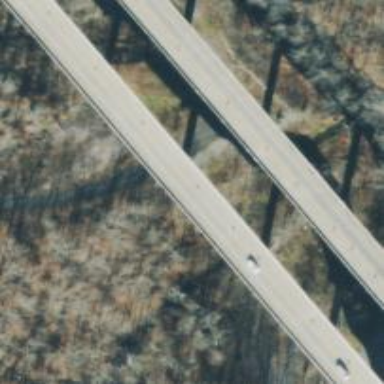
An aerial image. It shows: Motorway bridge.